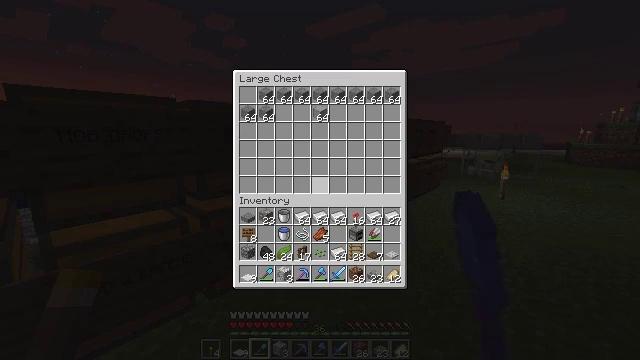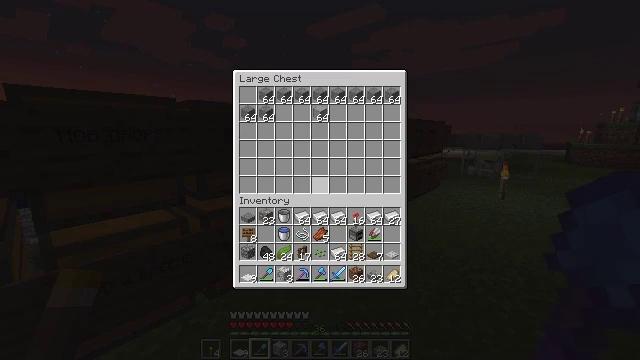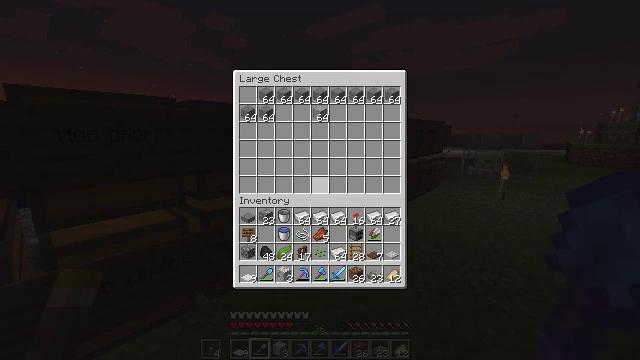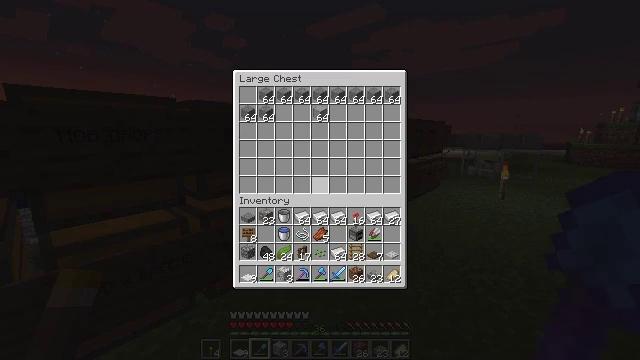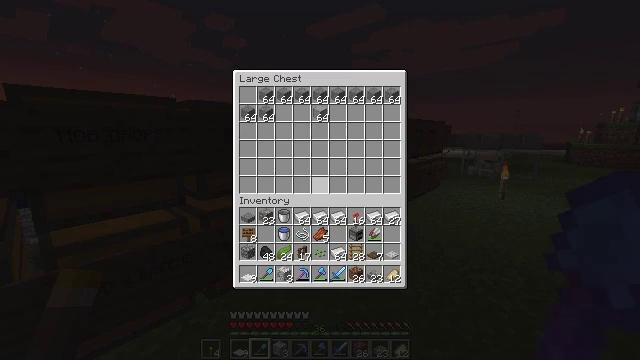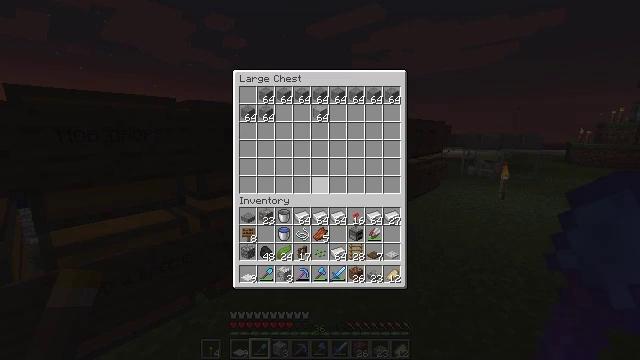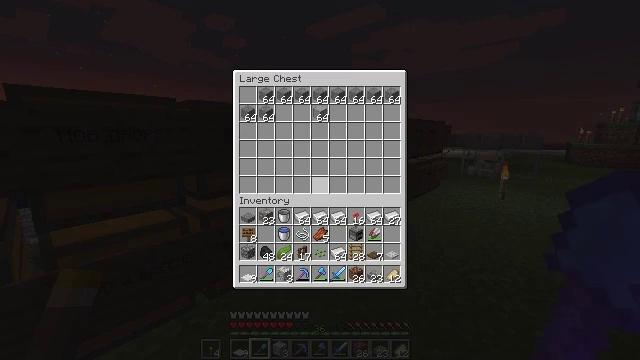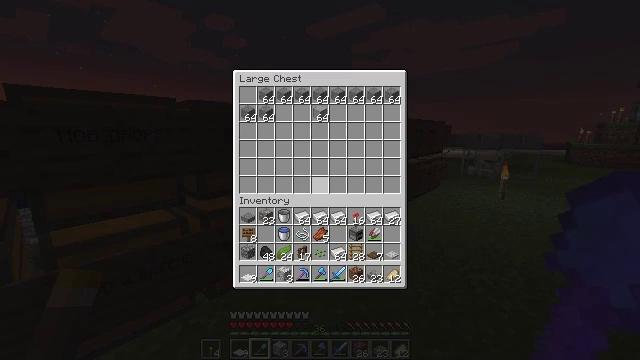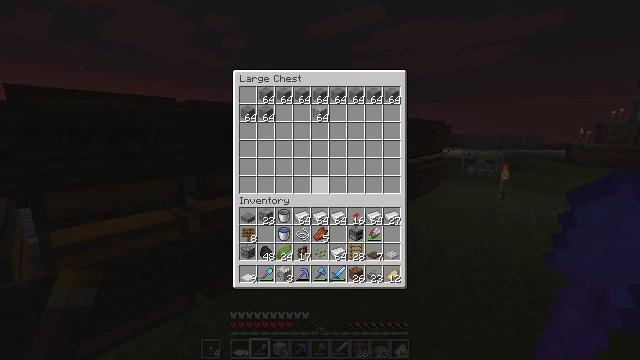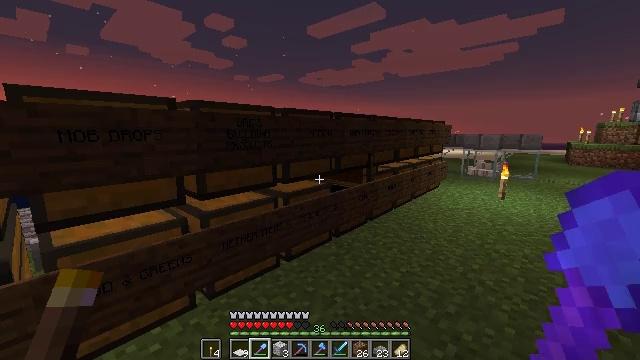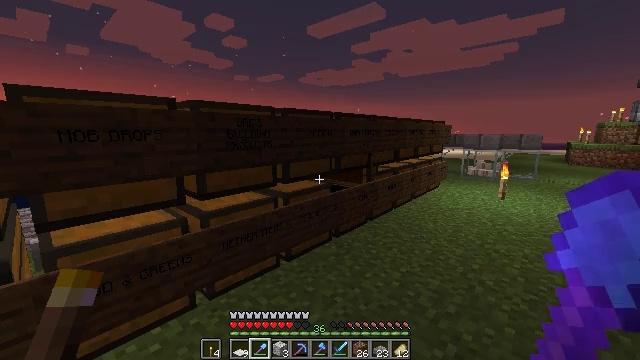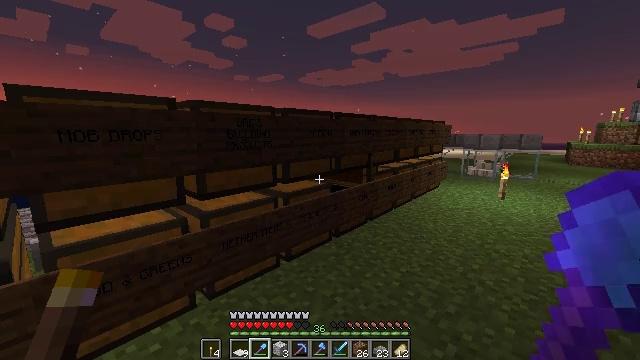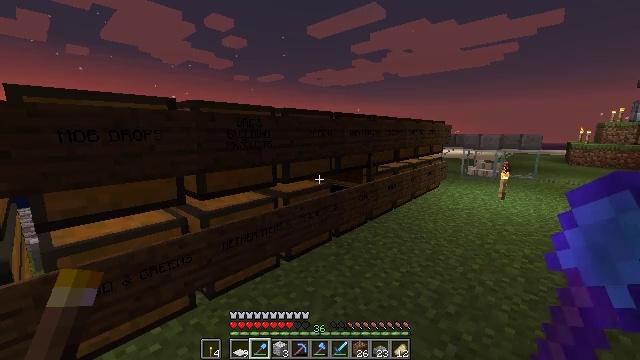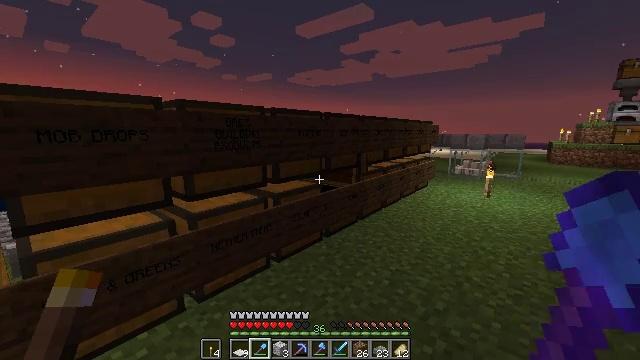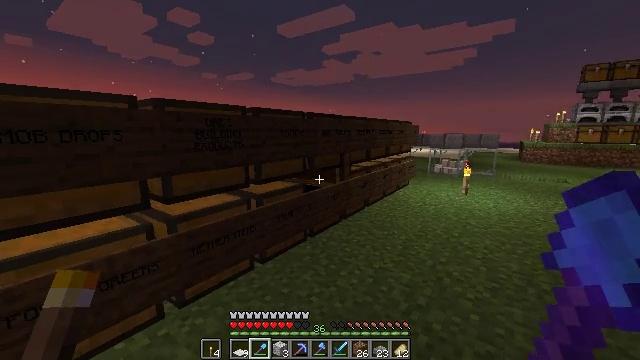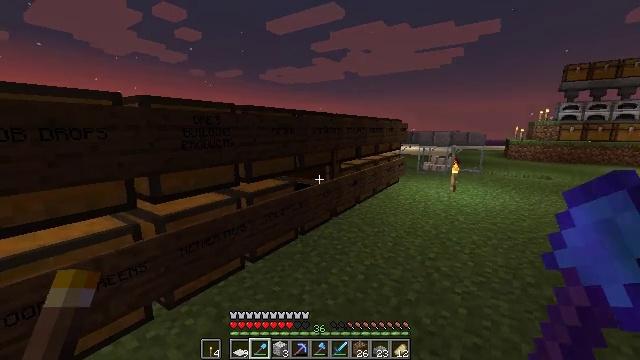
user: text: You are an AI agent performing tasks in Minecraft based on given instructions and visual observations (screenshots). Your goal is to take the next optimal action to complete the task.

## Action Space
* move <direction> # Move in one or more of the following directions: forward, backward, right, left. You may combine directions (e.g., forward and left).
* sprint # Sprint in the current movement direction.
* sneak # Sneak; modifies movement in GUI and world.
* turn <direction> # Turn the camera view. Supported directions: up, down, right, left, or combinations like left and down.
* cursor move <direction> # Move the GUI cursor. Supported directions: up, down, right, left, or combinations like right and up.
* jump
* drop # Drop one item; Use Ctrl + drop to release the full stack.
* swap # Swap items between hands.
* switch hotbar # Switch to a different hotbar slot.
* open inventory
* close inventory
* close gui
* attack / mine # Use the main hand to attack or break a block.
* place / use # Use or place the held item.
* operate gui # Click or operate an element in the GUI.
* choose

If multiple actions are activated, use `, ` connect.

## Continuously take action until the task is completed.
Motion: motion action
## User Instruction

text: Remove a stone shovel from the inventory.
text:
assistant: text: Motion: no_op
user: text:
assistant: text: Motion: no_op
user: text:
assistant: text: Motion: no_op
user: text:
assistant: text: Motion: no_op
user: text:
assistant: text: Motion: no_op
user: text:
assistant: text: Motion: no_op
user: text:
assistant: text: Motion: no_op
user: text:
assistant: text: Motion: no_op
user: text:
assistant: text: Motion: no_op
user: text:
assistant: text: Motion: no_op
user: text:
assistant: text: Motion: no_op
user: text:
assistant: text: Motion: no_op
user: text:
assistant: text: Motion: turn right
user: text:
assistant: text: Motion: turn right
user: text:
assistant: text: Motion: turn right
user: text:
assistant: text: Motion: no_op
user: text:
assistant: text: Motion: no_op
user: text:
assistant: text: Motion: move forward
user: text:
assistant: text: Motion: move forward
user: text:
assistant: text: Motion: move forward
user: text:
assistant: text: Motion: move forward, turn right
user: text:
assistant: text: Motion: move forward and move right
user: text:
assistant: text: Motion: move forward and move right
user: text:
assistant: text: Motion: move forward and move right
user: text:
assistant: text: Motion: move forward and move right
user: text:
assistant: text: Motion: move forward and move right, turn left
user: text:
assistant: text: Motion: move forward and move right, turn left
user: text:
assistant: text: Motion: move forward and move right, turn left and down
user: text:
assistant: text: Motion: move forward and move right, turn left and down
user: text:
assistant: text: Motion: move right, turn left and down